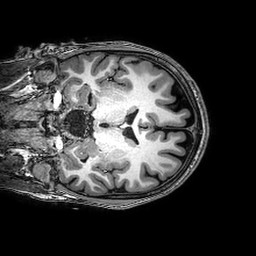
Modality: T1w
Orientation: coronal
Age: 24
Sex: male
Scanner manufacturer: philips
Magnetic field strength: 3 T
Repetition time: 0.008341 s
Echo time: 0.00384 s